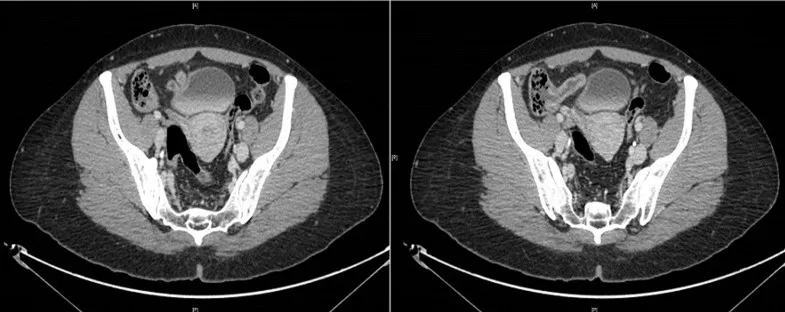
enhanced abdominal computed tomography scan (transverse images), showing the fistula between the ileocecal junction and the bladder, pointed by arrows.
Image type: radiology (ct)